Question: I need to create a regular expression that is able to determine //example or //www.example in the website URL . I get the url location of website by ,
'''
var urlOfWeb = location.href ;
'''
I created a regular expression in JavaScript which gives an irregular output when run multiple times . I tried it in firefox browser / console / Phpstorm IDE .
Here is the expression ,
'''
// The regular expression
var expToLookFor = /(\/\/example|\/\/www\.example)/g;
// Using test method of Regexp object of javascript which gives bool result
expToLookFor.test("//example") ;
// Result : true
expToLookFor.test("//example") ;
// Result : false
'''

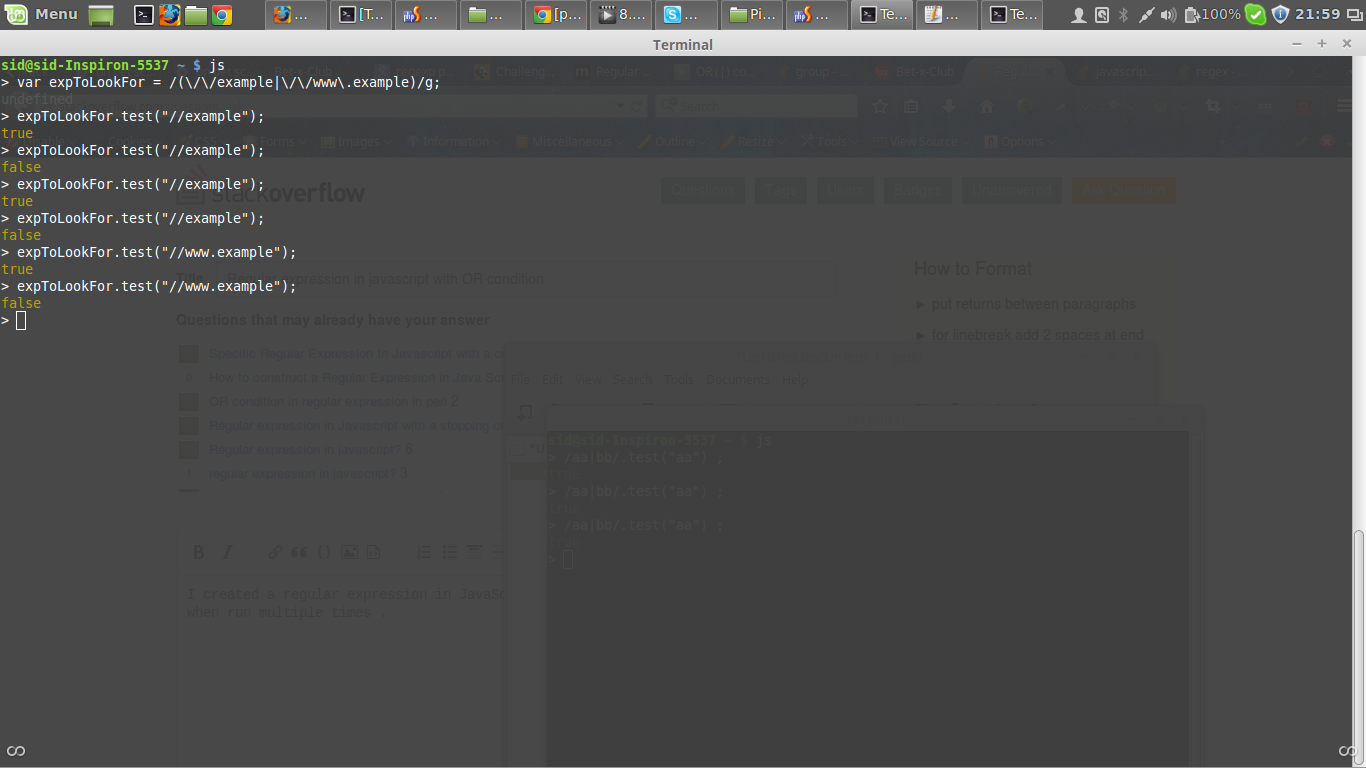
Answer: Remove global flag from your regex to make it:
'''
var expToLookFor = /(\/\/example|\/\/www\.example)/;
'''
<URL>
Better you refactor your regex to:
'''
var expToLookFor = /\/\/(www\.)?example/;
'''